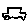
Label: car